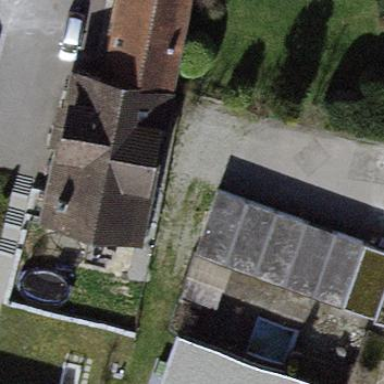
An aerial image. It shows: Group of garages.